Question: I need to create black iphone like gradient in my android application. Please view black gradient at the top in the image below. How to do it? Thanks

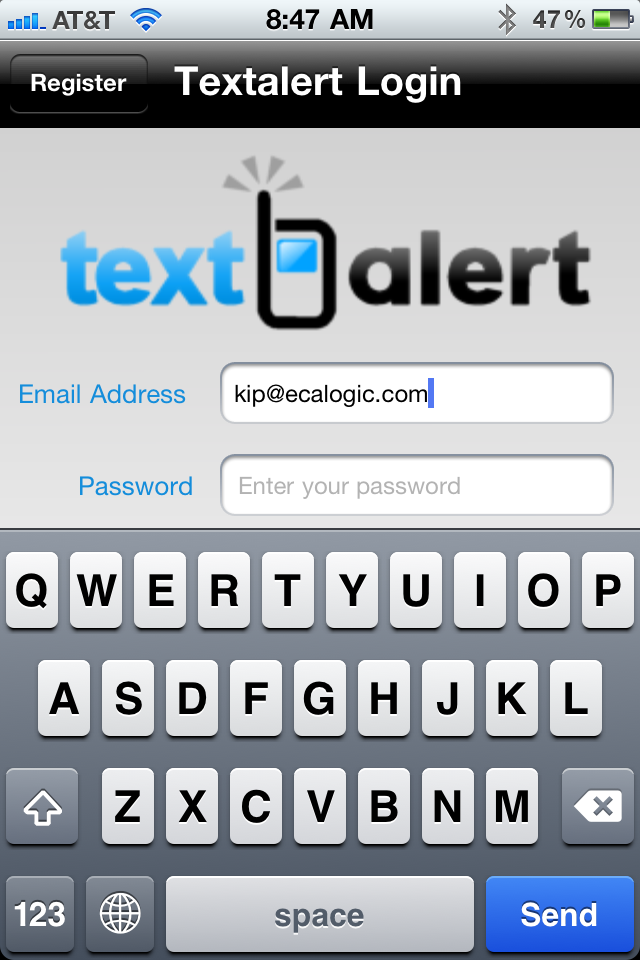
Answer: Something like this, perhaps?
'''
<shape xmlns:android="http://schemas.android.com/apk/res/android" android:shape="rectangle">
<gradient
android:startColor="#FF000000"
android:endColor="#FF8E8E8E"
android:angle="270"/>
</shape>
'''